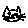
Label: cat